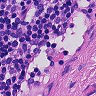
Metastatic tissue present: no